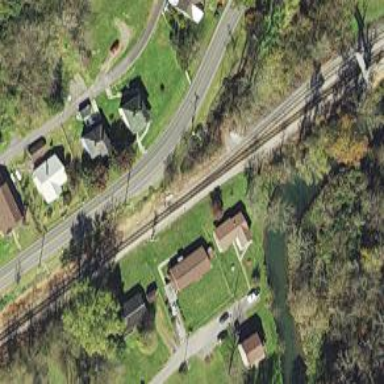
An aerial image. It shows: Railway siding for service.